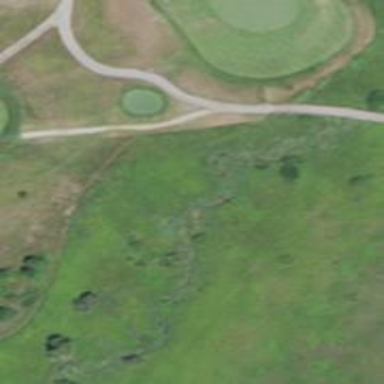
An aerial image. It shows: Golf cartpath that is also road path.